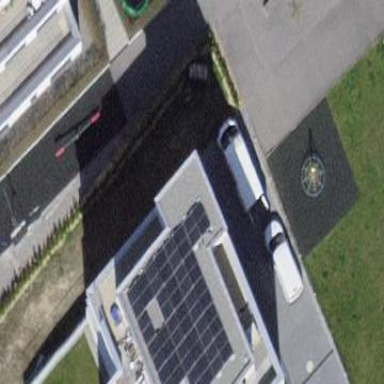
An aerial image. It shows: Solar power generator using photovoltaic panels.